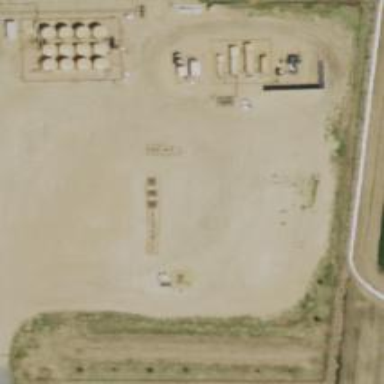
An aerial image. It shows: Petroleum well.